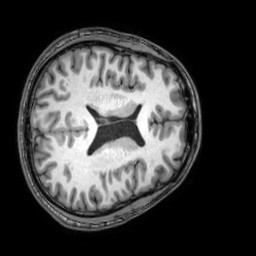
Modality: T1w
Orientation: axial
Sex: male
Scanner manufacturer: philips
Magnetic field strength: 3 T
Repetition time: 0.008199 s
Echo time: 0.00375 s